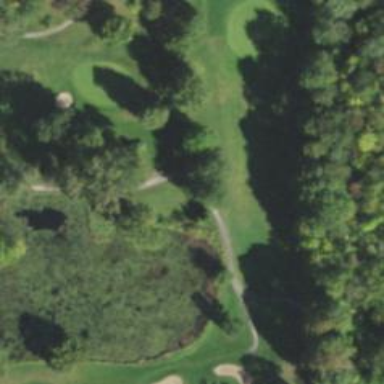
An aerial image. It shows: Path for both roads and golfers.